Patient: sex F, age 49
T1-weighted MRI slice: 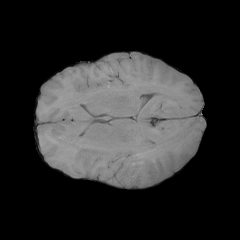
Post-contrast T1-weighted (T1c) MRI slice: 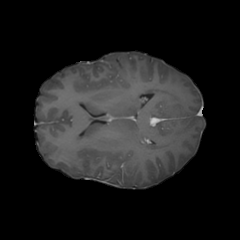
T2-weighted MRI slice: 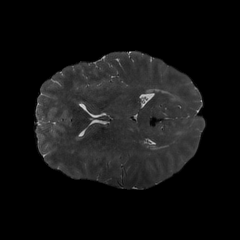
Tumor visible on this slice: yes
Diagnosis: Glioblastoma, IDH-wildtype
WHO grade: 4